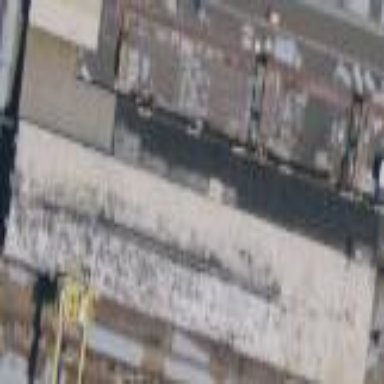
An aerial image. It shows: Industrial building.